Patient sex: M
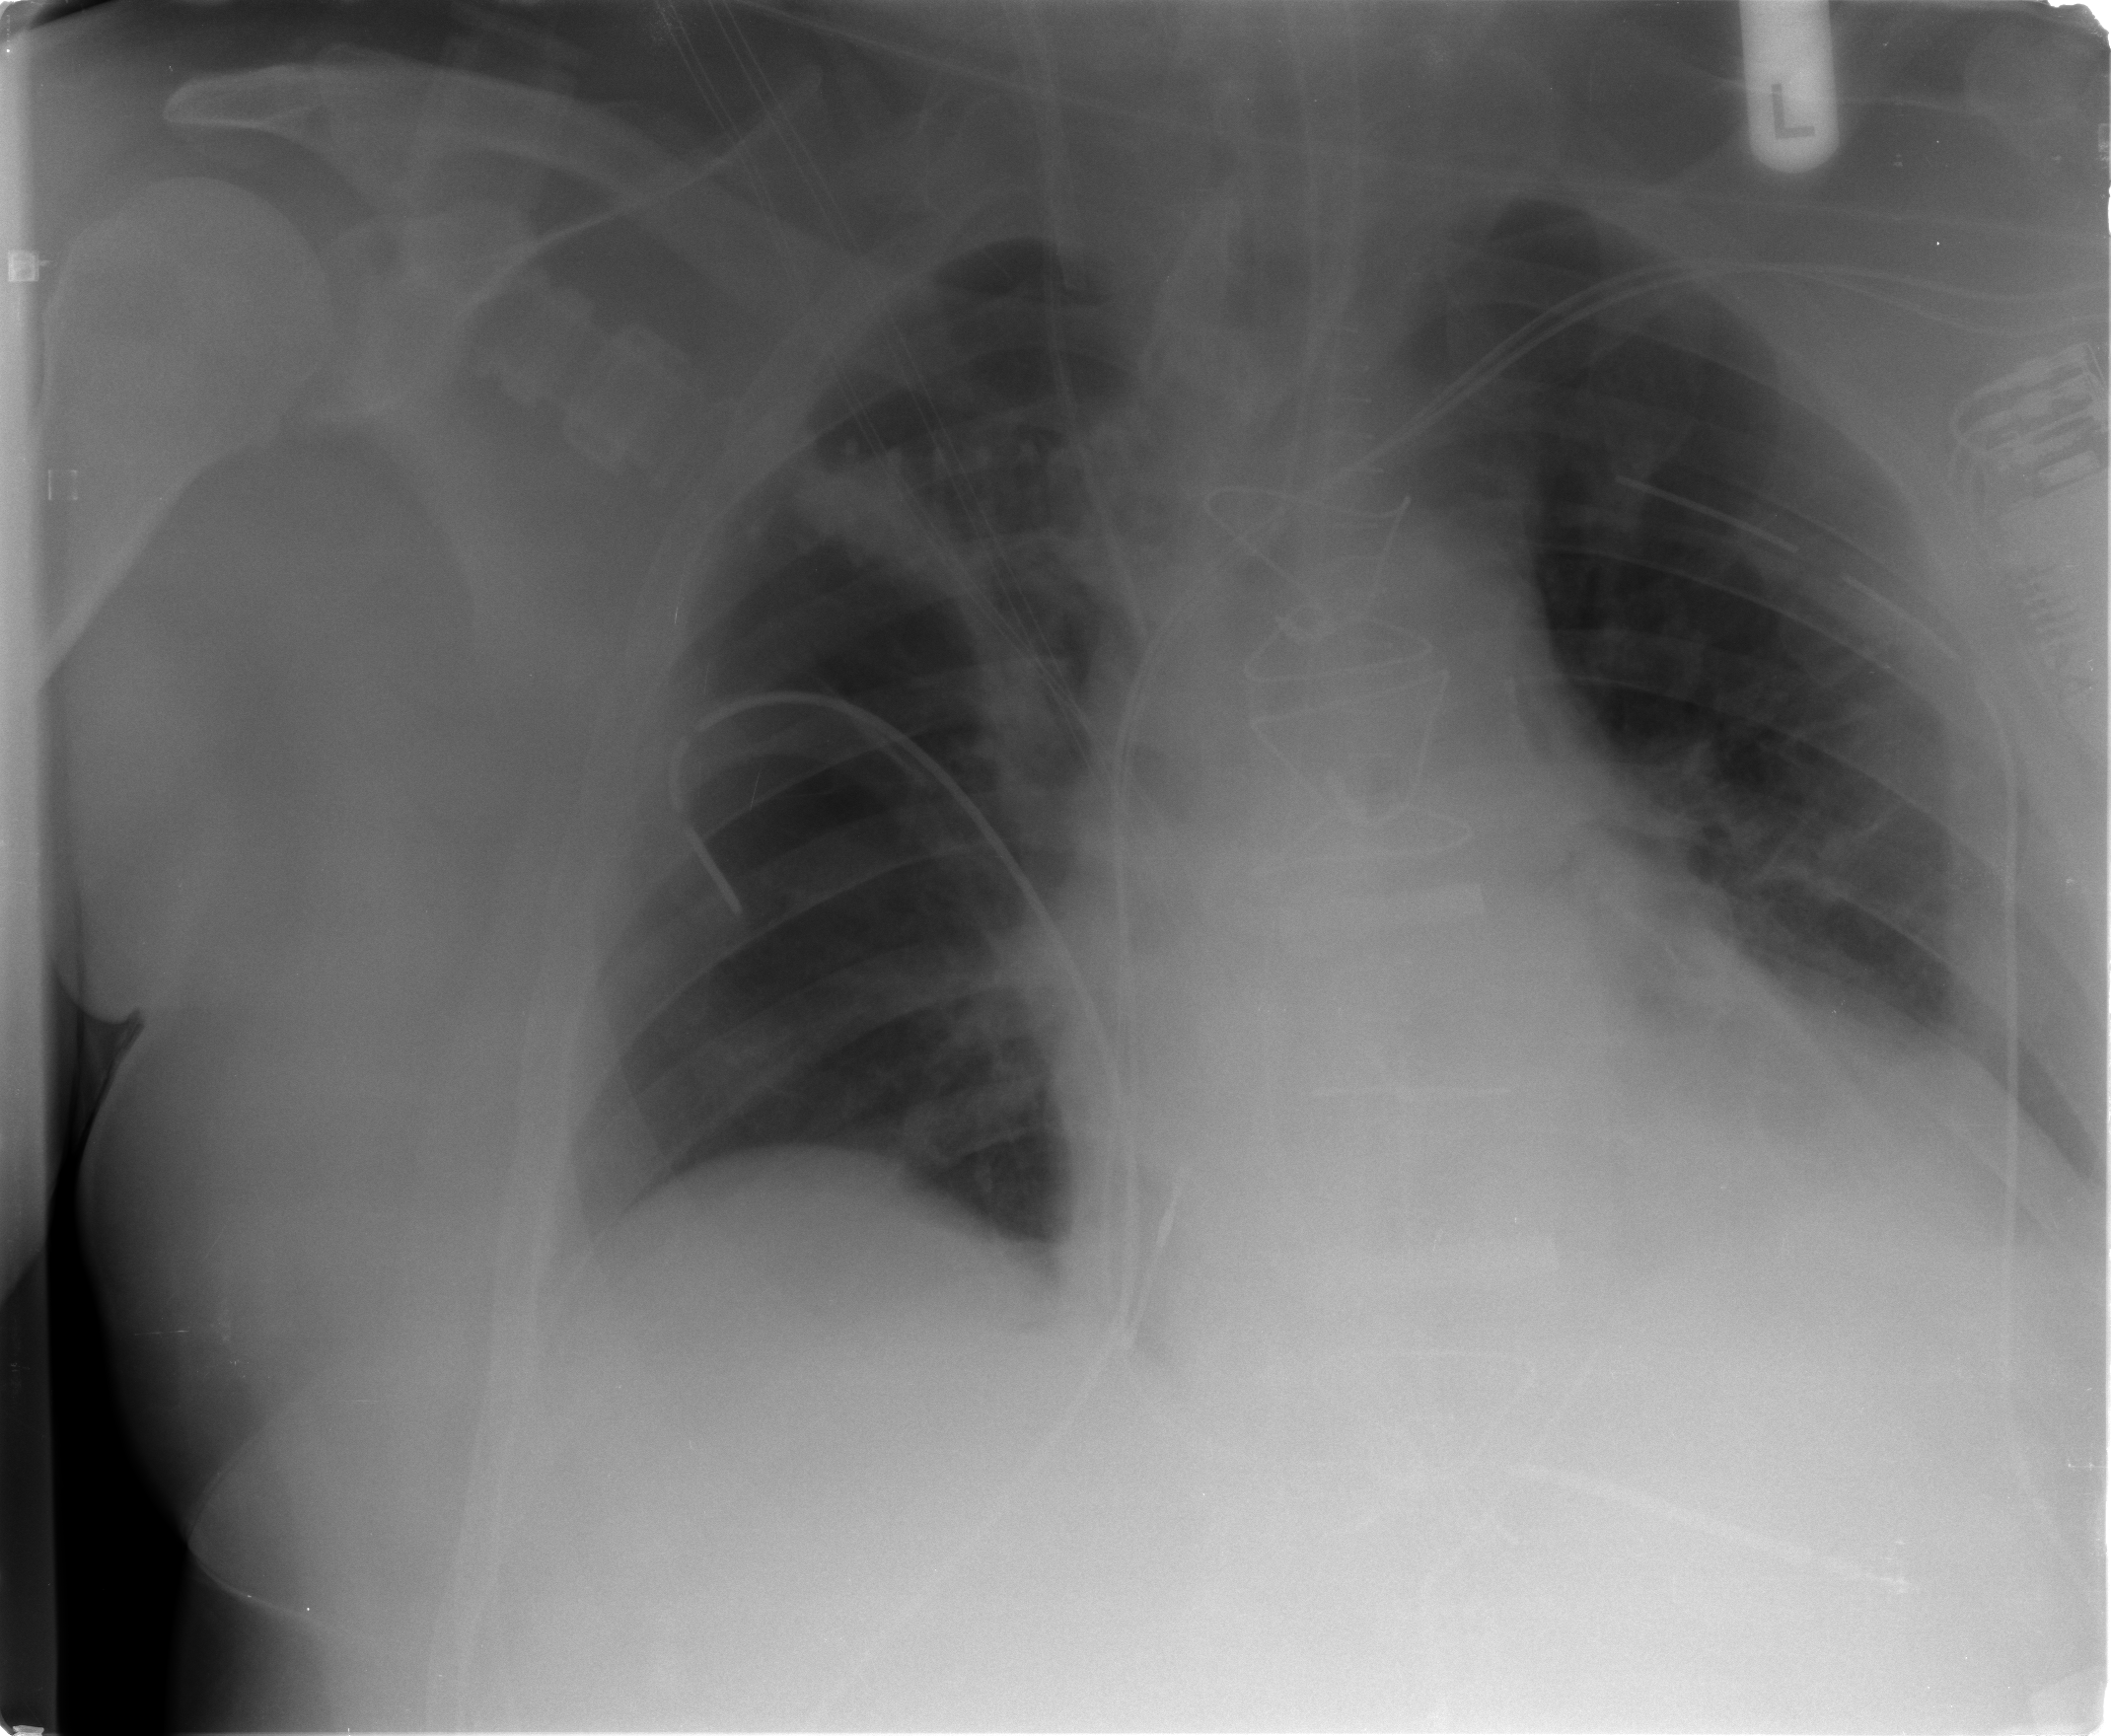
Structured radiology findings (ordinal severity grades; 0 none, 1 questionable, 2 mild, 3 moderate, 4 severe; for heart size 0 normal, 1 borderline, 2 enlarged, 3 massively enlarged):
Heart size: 3
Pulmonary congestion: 1
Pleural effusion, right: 0
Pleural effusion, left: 2
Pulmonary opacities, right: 2
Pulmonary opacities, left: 2
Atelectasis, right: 2
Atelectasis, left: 2